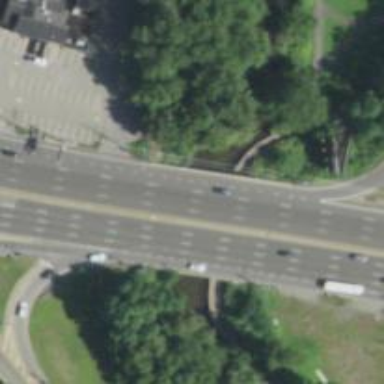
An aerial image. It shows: This image shows trunk highway that functions as expressway.